Field crop: maize
Growth stage: 2
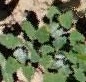
Species: chenopodium